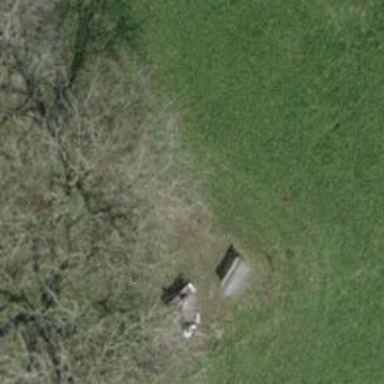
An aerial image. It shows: Bench.